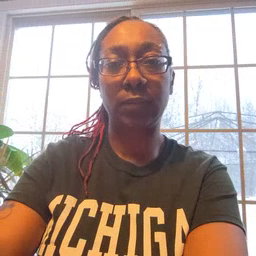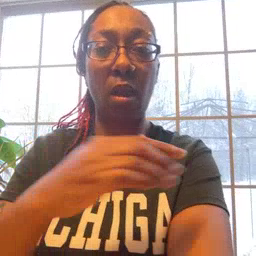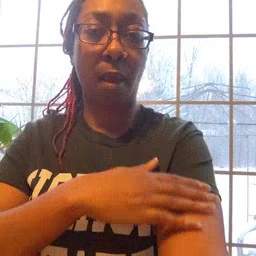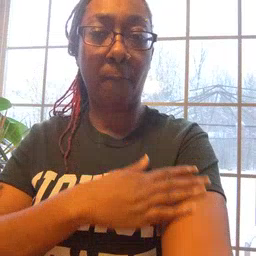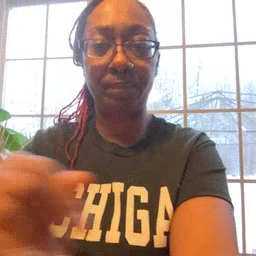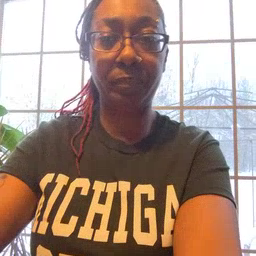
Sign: arm